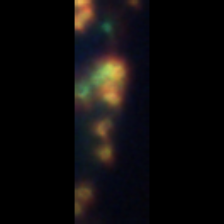
Taxon: Phaeocystis
Group: Other